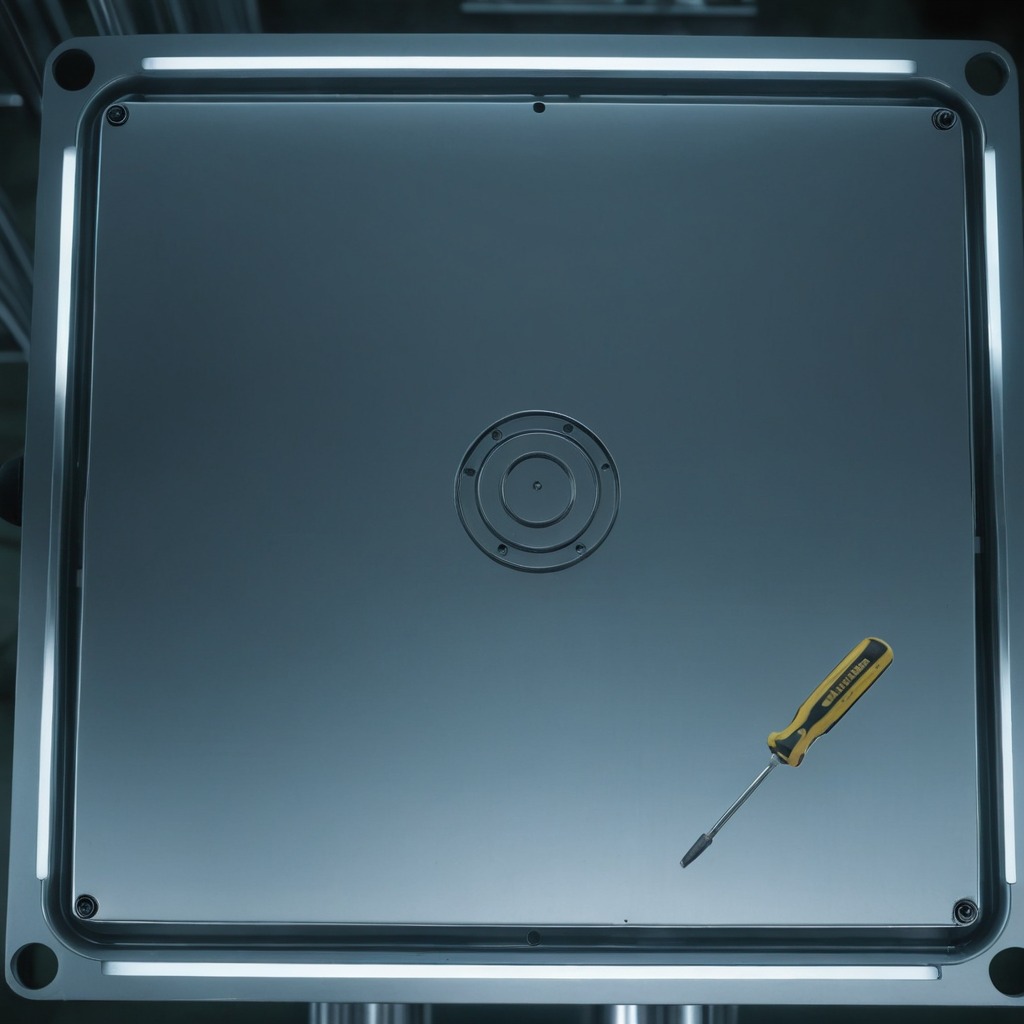
A screwdriver is lying on a metal table in a machine shop under fluorescent lights.